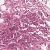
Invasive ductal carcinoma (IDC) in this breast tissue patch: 1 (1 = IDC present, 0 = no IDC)